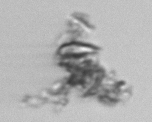
Label: detritus